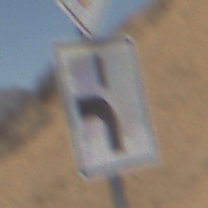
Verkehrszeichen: VerlaufVorfahrtsstrasse5
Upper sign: Vorfahrtsstrasse
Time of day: Midday
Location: Outdoor (Nature)
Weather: Clear
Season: NotSpecified
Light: Natural